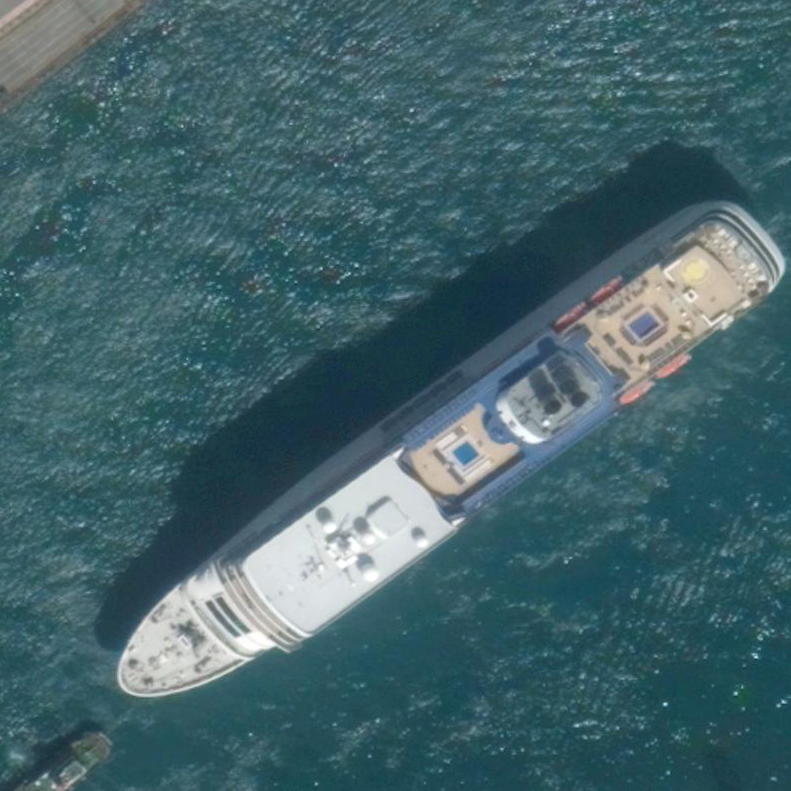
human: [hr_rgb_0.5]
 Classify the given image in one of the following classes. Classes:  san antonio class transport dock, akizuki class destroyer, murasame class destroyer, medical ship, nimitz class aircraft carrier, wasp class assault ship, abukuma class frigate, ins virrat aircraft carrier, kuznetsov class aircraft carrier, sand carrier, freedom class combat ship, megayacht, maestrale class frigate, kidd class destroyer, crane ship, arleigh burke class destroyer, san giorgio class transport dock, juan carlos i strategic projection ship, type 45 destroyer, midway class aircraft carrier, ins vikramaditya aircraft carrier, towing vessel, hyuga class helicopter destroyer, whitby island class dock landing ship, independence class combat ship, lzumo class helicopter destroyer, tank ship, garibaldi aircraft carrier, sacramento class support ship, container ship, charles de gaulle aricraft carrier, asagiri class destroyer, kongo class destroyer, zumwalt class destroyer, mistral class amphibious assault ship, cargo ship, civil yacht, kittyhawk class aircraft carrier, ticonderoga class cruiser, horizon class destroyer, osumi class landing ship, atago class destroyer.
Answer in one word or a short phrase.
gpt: Megayacht